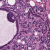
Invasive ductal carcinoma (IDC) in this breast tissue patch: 1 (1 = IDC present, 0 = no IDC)